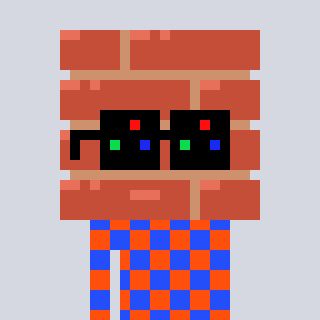
a pixel art character with square black sunglasses, a wall-shaped head and a orange-colored body on a cool background